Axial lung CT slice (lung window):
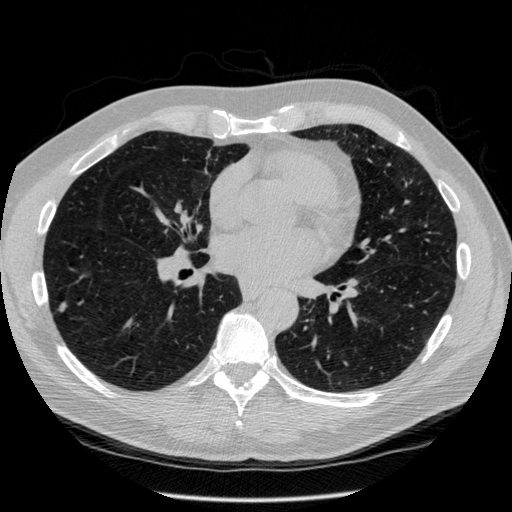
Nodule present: yes
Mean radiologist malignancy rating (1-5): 3.25